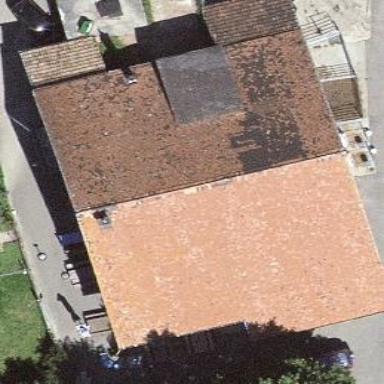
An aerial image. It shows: Building that houses restaurant.